Field crop: tomato
Growth stage: 2
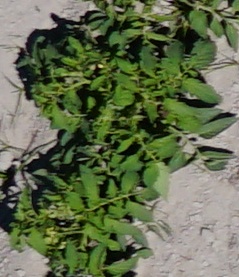
Species: tomato